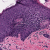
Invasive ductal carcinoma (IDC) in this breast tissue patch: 0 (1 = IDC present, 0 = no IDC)